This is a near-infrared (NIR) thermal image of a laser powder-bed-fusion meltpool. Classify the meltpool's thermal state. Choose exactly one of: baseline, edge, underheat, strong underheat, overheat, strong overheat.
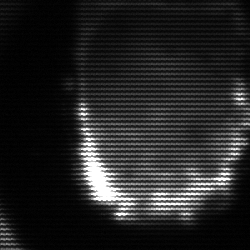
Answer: baseline